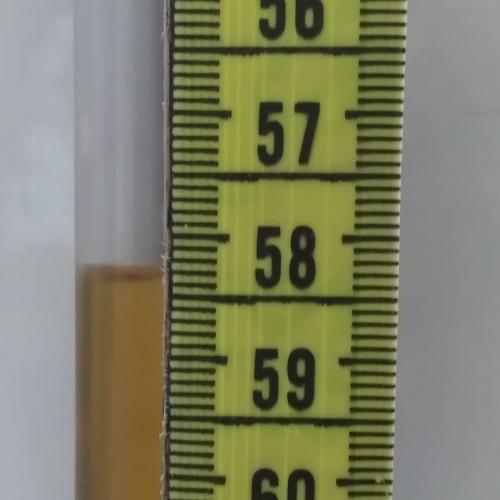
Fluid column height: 58.3 cm